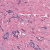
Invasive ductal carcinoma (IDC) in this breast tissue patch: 1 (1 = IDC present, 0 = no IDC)